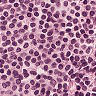
Metastatic tissue present: no